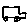
Label: car